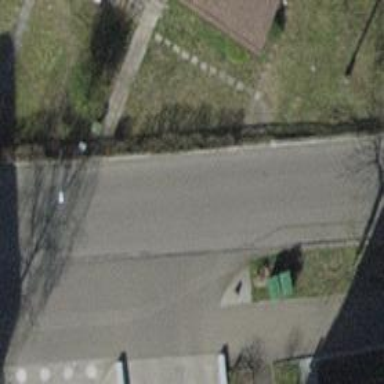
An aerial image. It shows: Residential road with asphalt surface and separate sidewalk.